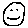
Label: smiley face